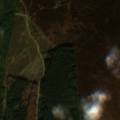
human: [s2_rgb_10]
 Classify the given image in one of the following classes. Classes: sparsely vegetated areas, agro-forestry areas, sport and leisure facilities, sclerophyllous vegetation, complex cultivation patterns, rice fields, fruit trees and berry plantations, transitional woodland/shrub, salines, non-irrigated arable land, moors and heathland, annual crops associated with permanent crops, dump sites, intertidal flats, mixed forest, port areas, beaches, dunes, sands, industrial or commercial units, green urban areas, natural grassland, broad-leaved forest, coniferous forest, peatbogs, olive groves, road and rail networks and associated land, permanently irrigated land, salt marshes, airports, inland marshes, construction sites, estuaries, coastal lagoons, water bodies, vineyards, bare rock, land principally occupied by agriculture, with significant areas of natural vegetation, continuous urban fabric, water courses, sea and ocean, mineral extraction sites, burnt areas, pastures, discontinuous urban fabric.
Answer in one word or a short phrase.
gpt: mixed forest, moors and heathland